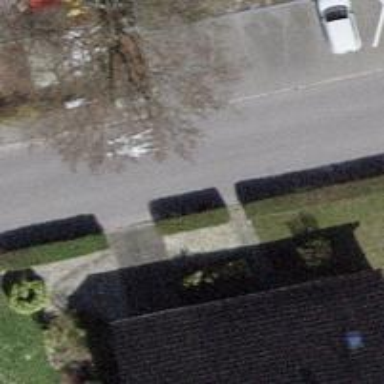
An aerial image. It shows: Residential road with asphalt surface and sidewalk on the left.